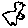
Label: bird